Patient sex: F
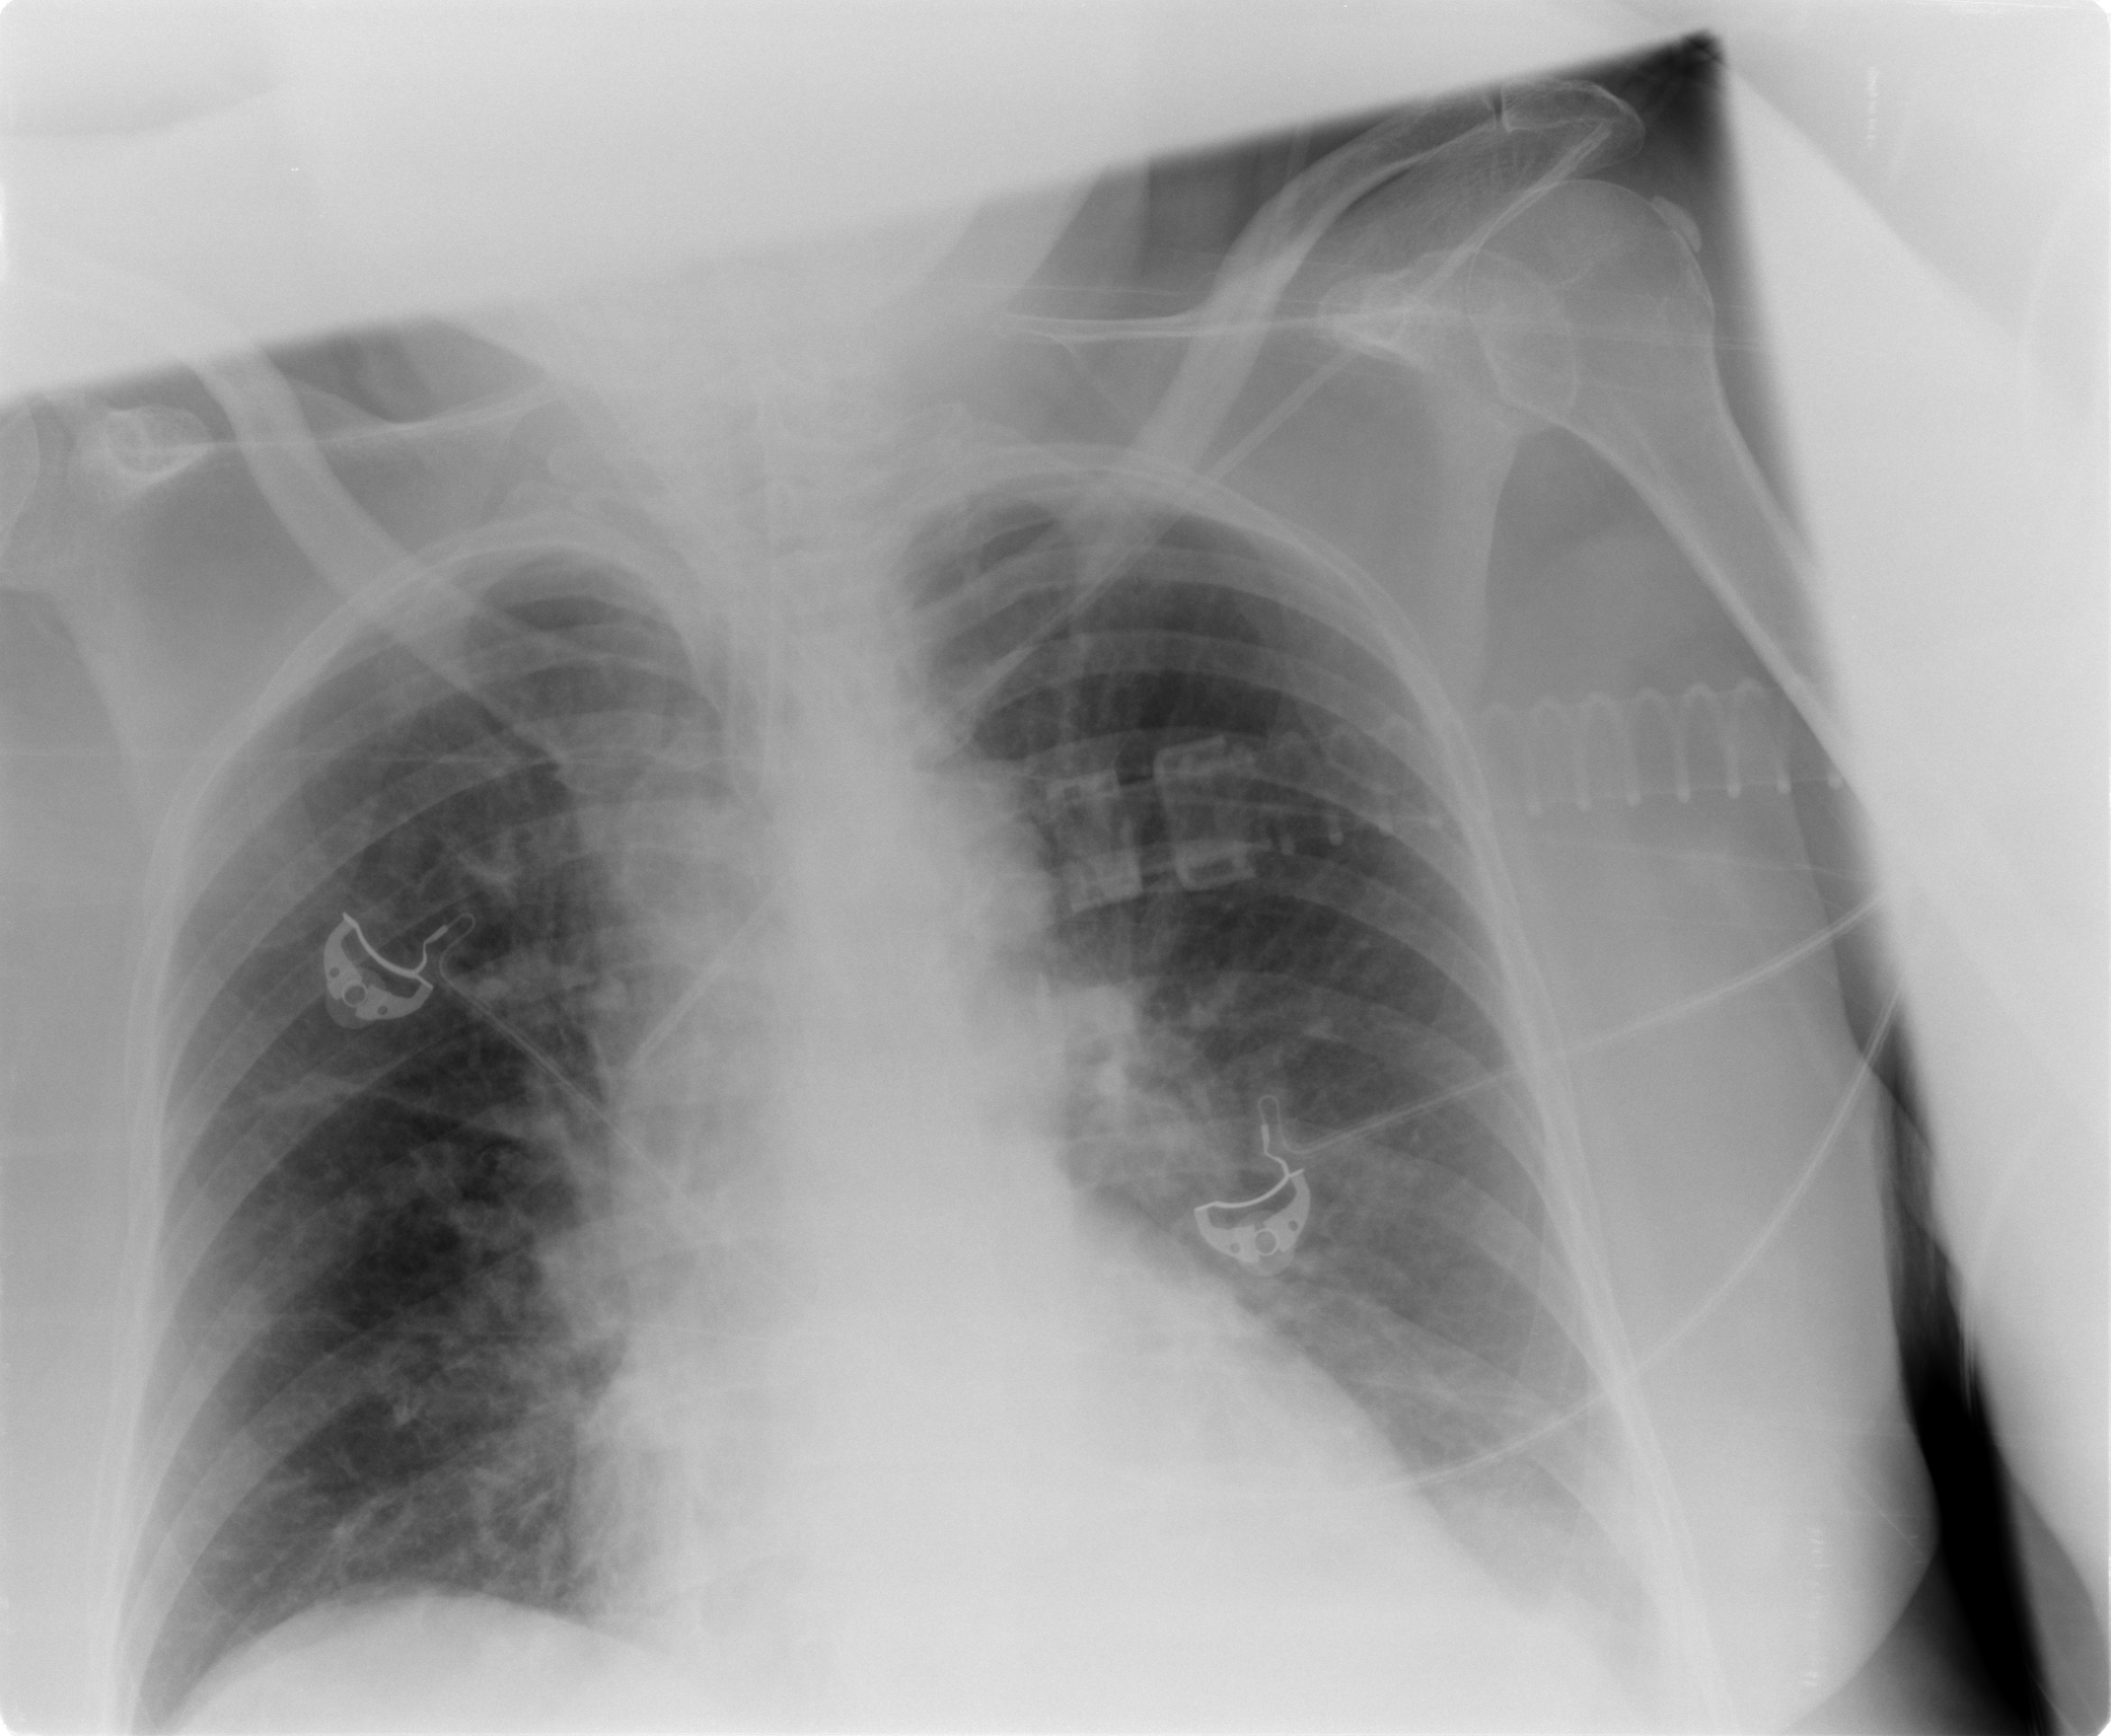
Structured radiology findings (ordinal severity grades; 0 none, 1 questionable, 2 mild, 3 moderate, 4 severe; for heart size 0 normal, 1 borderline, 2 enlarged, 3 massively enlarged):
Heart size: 0
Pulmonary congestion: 0
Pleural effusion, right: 0
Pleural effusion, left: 2
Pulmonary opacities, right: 0
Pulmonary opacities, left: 0
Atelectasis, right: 0
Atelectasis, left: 2